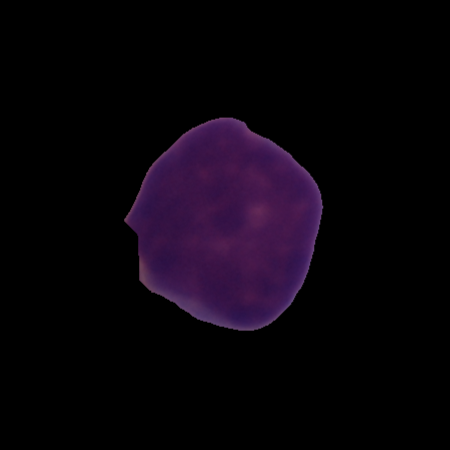
Label: cancer